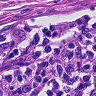
Metastatic tissue present: no